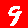
Digit: 9